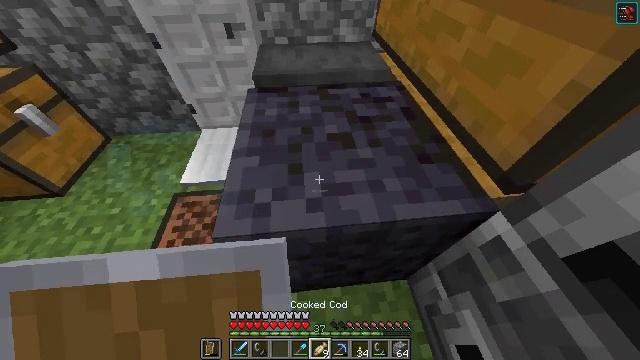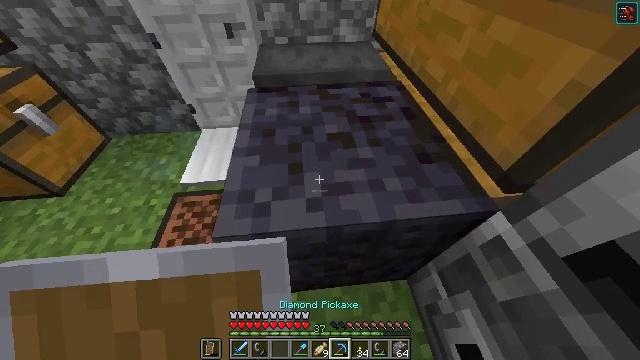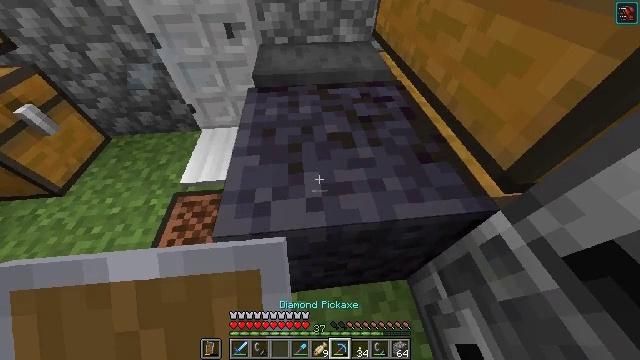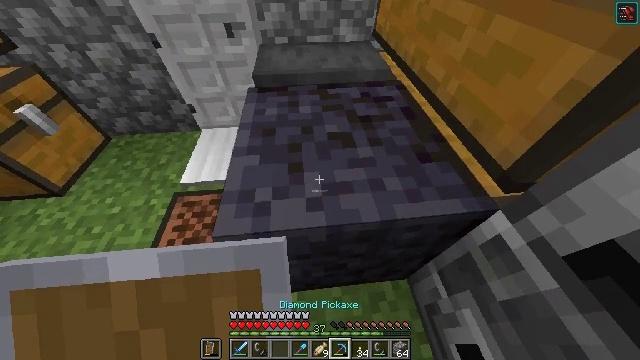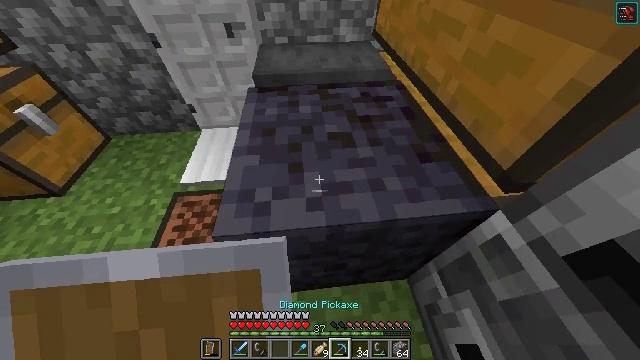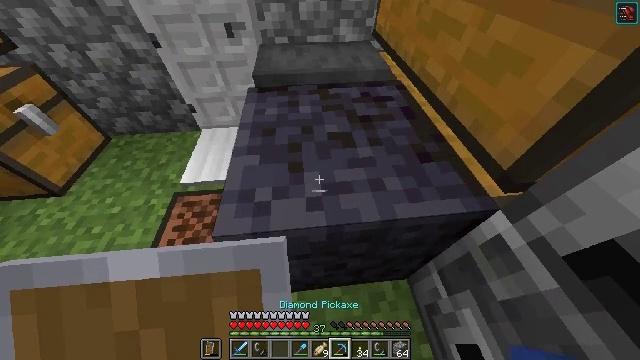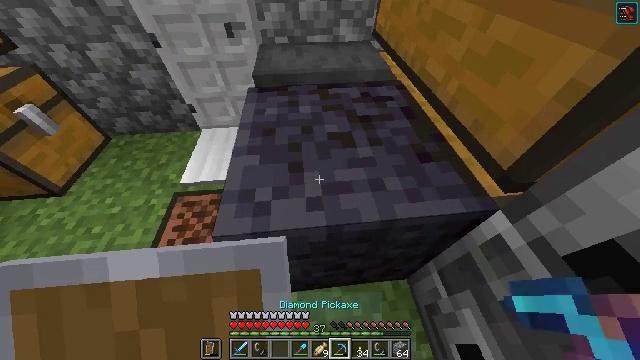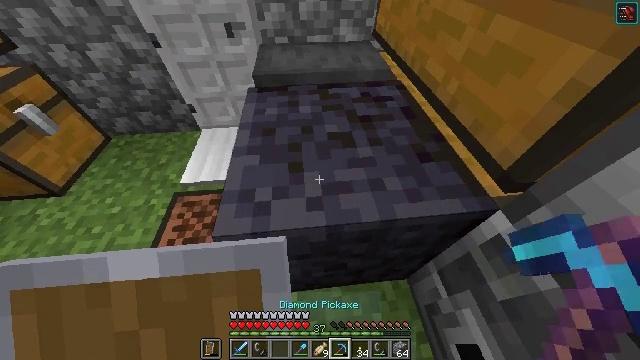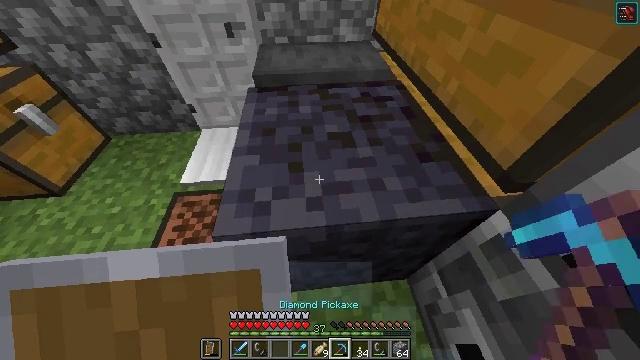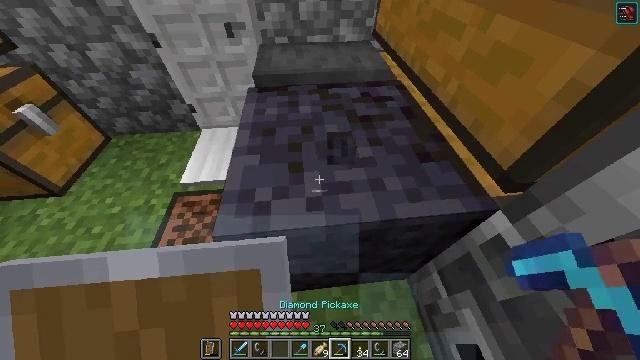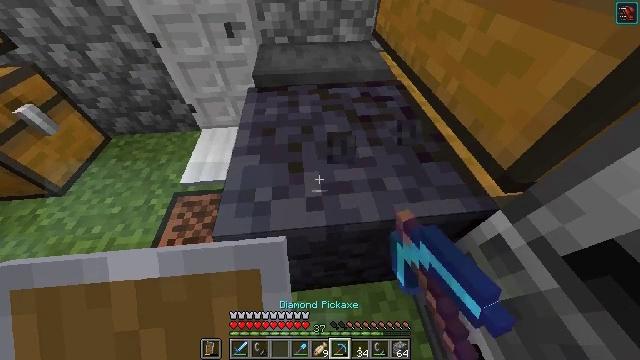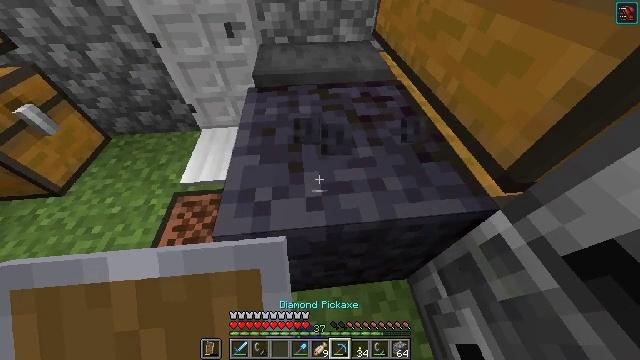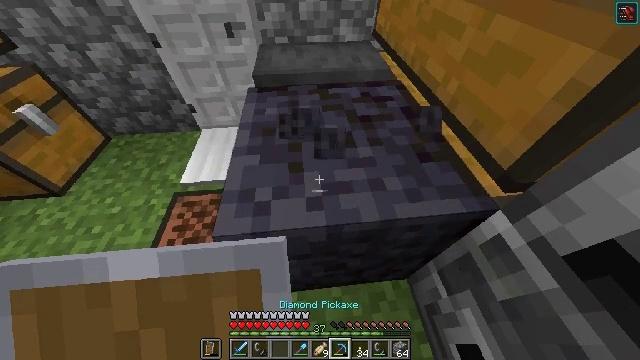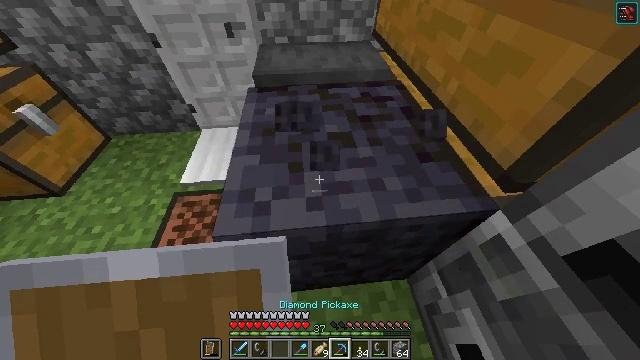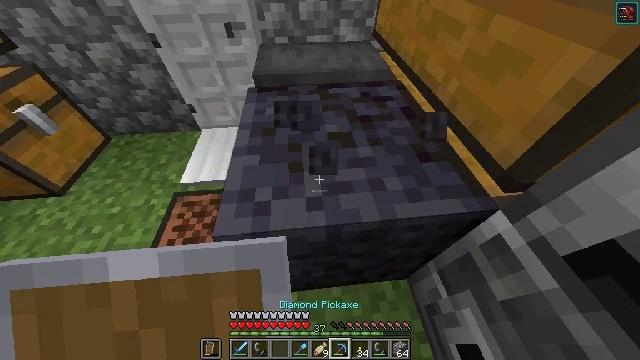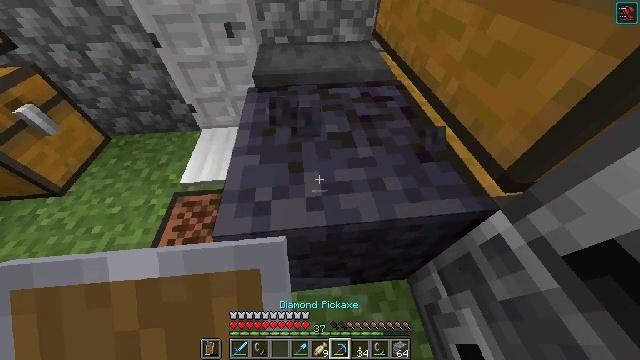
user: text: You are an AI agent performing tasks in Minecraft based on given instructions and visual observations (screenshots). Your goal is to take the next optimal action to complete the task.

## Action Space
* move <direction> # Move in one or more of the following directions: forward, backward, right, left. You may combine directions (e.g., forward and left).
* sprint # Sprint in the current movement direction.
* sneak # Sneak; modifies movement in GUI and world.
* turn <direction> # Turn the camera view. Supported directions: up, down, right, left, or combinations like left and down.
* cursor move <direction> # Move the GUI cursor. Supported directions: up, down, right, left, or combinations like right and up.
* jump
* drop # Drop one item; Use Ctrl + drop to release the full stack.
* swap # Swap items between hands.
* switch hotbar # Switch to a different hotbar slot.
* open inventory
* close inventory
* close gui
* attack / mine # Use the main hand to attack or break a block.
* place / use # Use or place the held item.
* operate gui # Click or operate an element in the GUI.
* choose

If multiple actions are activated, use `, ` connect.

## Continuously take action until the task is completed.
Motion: motion action
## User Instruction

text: Break the polished blackstone block.
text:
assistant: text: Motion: no_op
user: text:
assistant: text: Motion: no_op
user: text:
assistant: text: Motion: no_op
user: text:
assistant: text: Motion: no_op
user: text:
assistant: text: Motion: no_op
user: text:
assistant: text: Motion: no_op
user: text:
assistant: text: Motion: no_op
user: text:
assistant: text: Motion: no_op
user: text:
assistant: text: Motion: attack / mine
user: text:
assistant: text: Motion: attack / mine
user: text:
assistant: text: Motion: attack / mine
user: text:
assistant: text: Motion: attack / mine
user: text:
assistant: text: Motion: no_op
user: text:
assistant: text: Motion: no_op
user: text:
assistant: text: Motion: no_op
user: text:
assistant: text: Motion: no_op
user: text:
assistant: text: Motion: no_op
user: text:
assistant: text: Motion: attack / mine
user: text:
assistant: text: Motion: attack / mine
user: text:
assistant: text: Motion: attack / mine
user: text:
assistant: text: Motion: attack / mine
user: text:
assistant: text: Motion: attack / mine
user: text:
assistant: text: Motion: attack / mine
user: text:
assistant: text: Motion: attack / mine
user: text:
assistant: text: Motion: attack / mine
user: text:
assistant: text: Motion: no_op